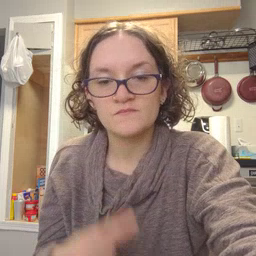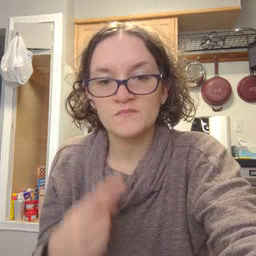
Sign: mouse